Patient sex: F
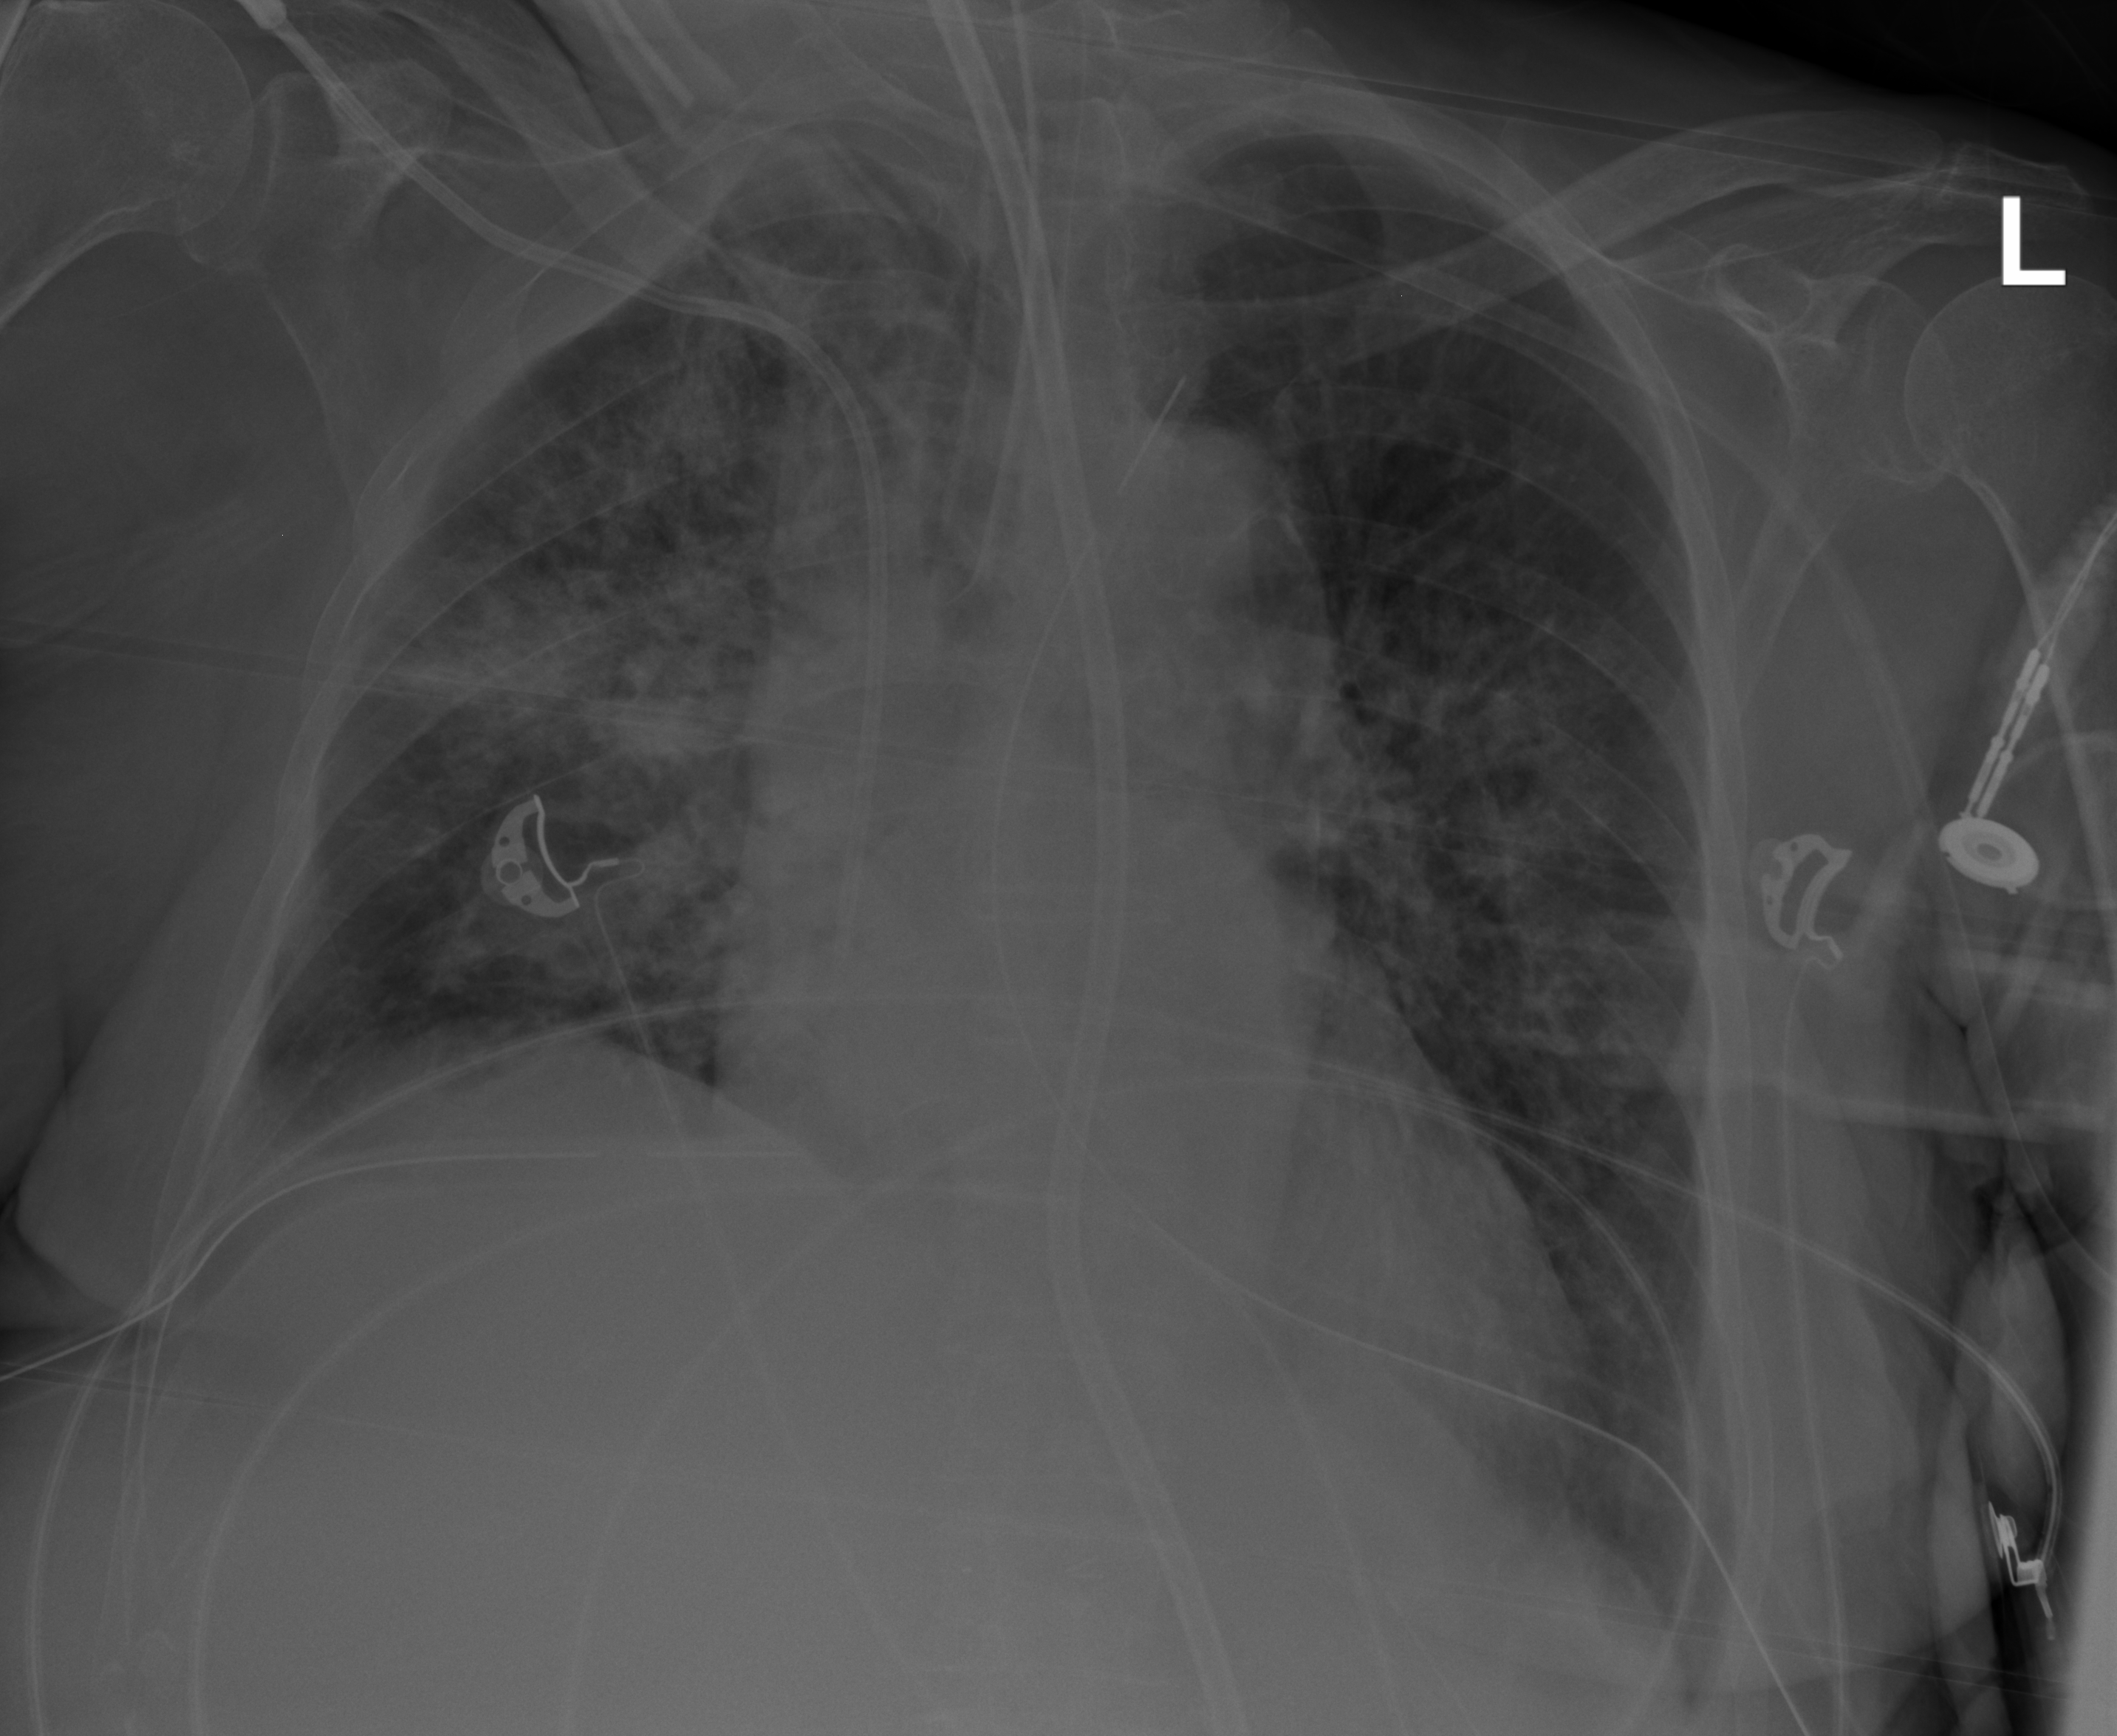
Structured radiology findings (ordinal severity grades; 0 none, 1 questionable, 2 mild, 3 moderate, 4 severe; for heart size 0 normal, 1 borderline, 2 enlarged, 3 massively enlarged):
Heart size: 2
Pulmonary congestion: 2
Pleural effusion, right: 2
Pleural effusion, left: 1
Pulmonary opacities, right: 3
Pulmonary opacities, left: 3
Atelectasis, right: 3
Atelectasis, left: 2